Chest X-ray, AP view. Patient: 44 years old, sex M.
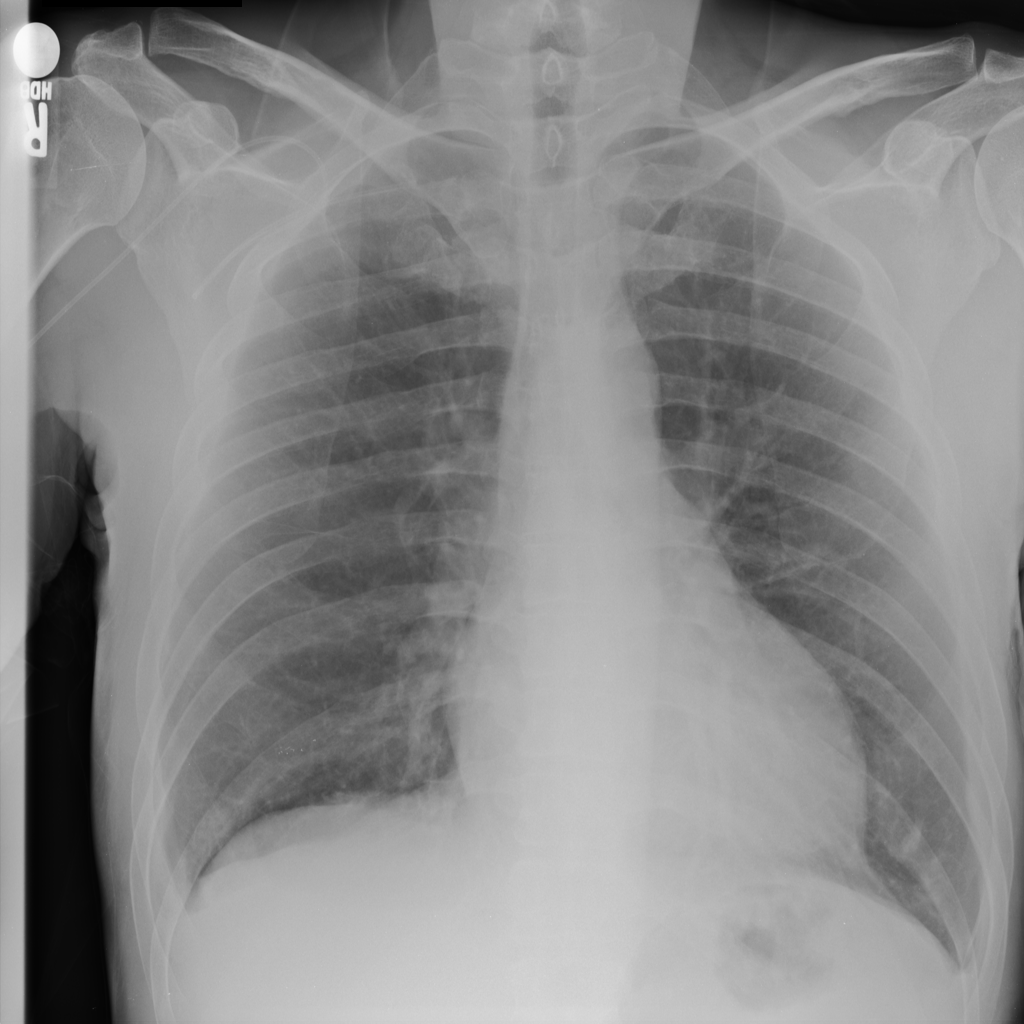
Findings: No Finding